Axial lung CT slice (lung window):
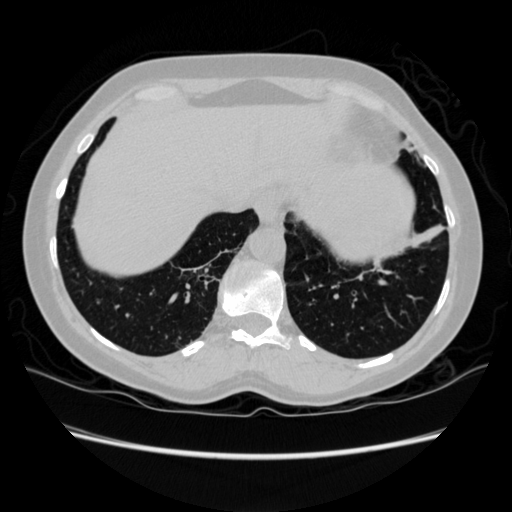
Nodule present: no